Question: How can I make the below image using only html and css

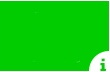
Answer: You can do this using ':after' :pseudo-element with a single 'div'.
'''
body {
background: #88FF55;
}
div {
position: relative;
width: 150px;
height: 100px;
background: #01CC00;
}
div:after {
content: 'i';
color: #01CC00;
position: absolute;
font-size: 20px;
bottom: 0;
right: 0;
width: 30px;
font-weight: bold;
height: 30px;
text-align: right;
line-height: 44px;
border-top-left-radius: 100%;
background: white;
}
'''
'''
<div></div>
'''
---
You could use 'radial-gradient' for transparent cut.
'''
body {
background: #88FF55;
}
div {
width: 150px;
height: 100px;
line-height: 188px;
text-align: right;
font-size: 16px;
font-weight: bold;
color: #01CC00;
background: -webkit-radial-gradient(100% 100%, circle, transparent 20px, #01CC00 22px);
background: -moz-radial-gradient(100% 100%, circle, transparent 20px, #01CC00 22px);
background: radial-gradient(100% 100%, circle, transparent 20px, #01CC00 22px);
}
'''
'''
<div>i</div>
'''
---
Or you could use 'svg''s 'clipPath'.
'''
body {
background: #88FF55;
}
div {
height: 100px;
background: #01CC00;
}
'''
'''
<svg width="150" height="100" viewBox="0 0 150 100">
<clipPath id="shape">
<path d="M2,2 L146,2 L146,76 A20,20 1,0 0 126,98 L2,98z" />
</clipPath>
<foreignObject clip-path="url(#shape)" width="150" height="100">
<div></div>
</foreignObject>
<text x="140" y="97" font-weight="bold" font-size="16" fill="#01CC00">i</text>
</svg>
'''